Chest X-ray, PA view. Patient: 35 years old, sex M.
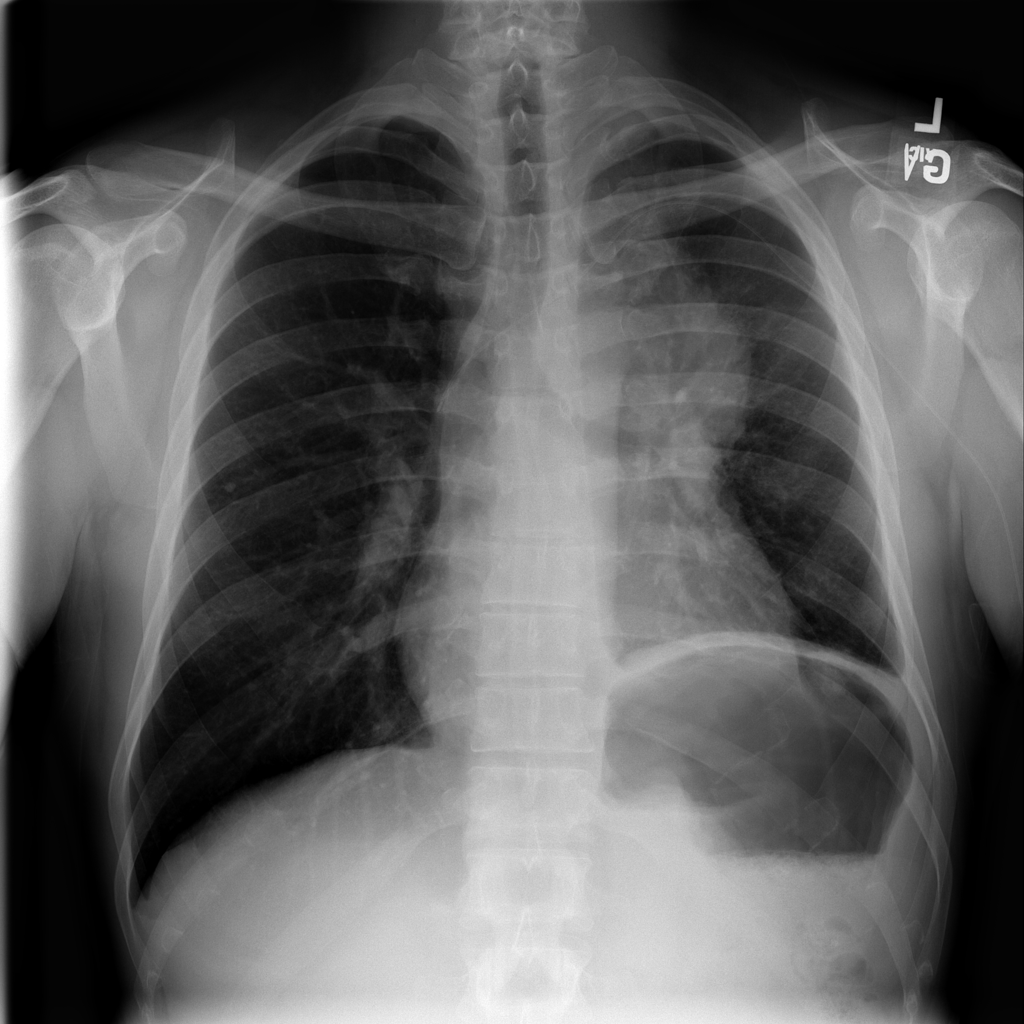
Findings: Mass